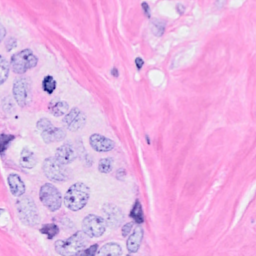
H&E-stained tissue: Breast